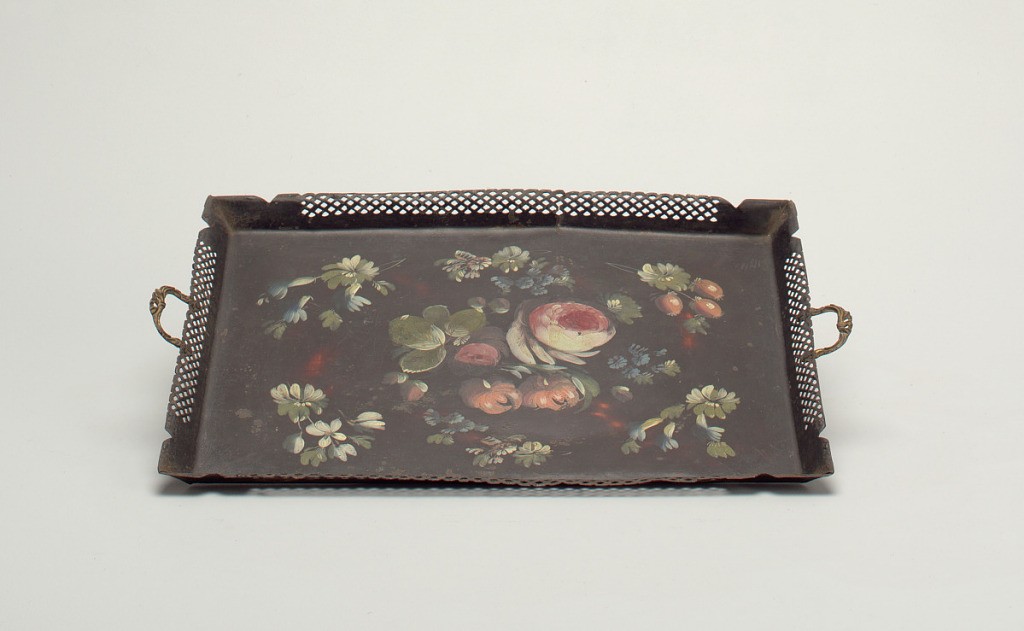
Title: Pair of trays
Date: ca. 1820
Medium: Enameled tôle
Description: Rectangular, with convex raised sides, pierced; a) has two cast brass handles. Black field, painted in color with scattered flowers.